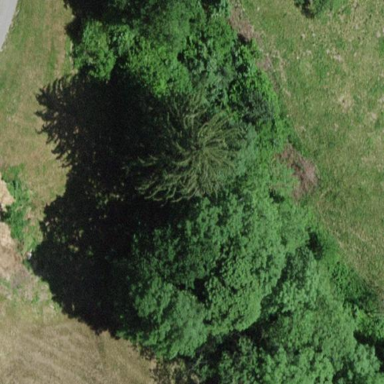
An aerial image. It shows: Forest area.